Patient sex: F
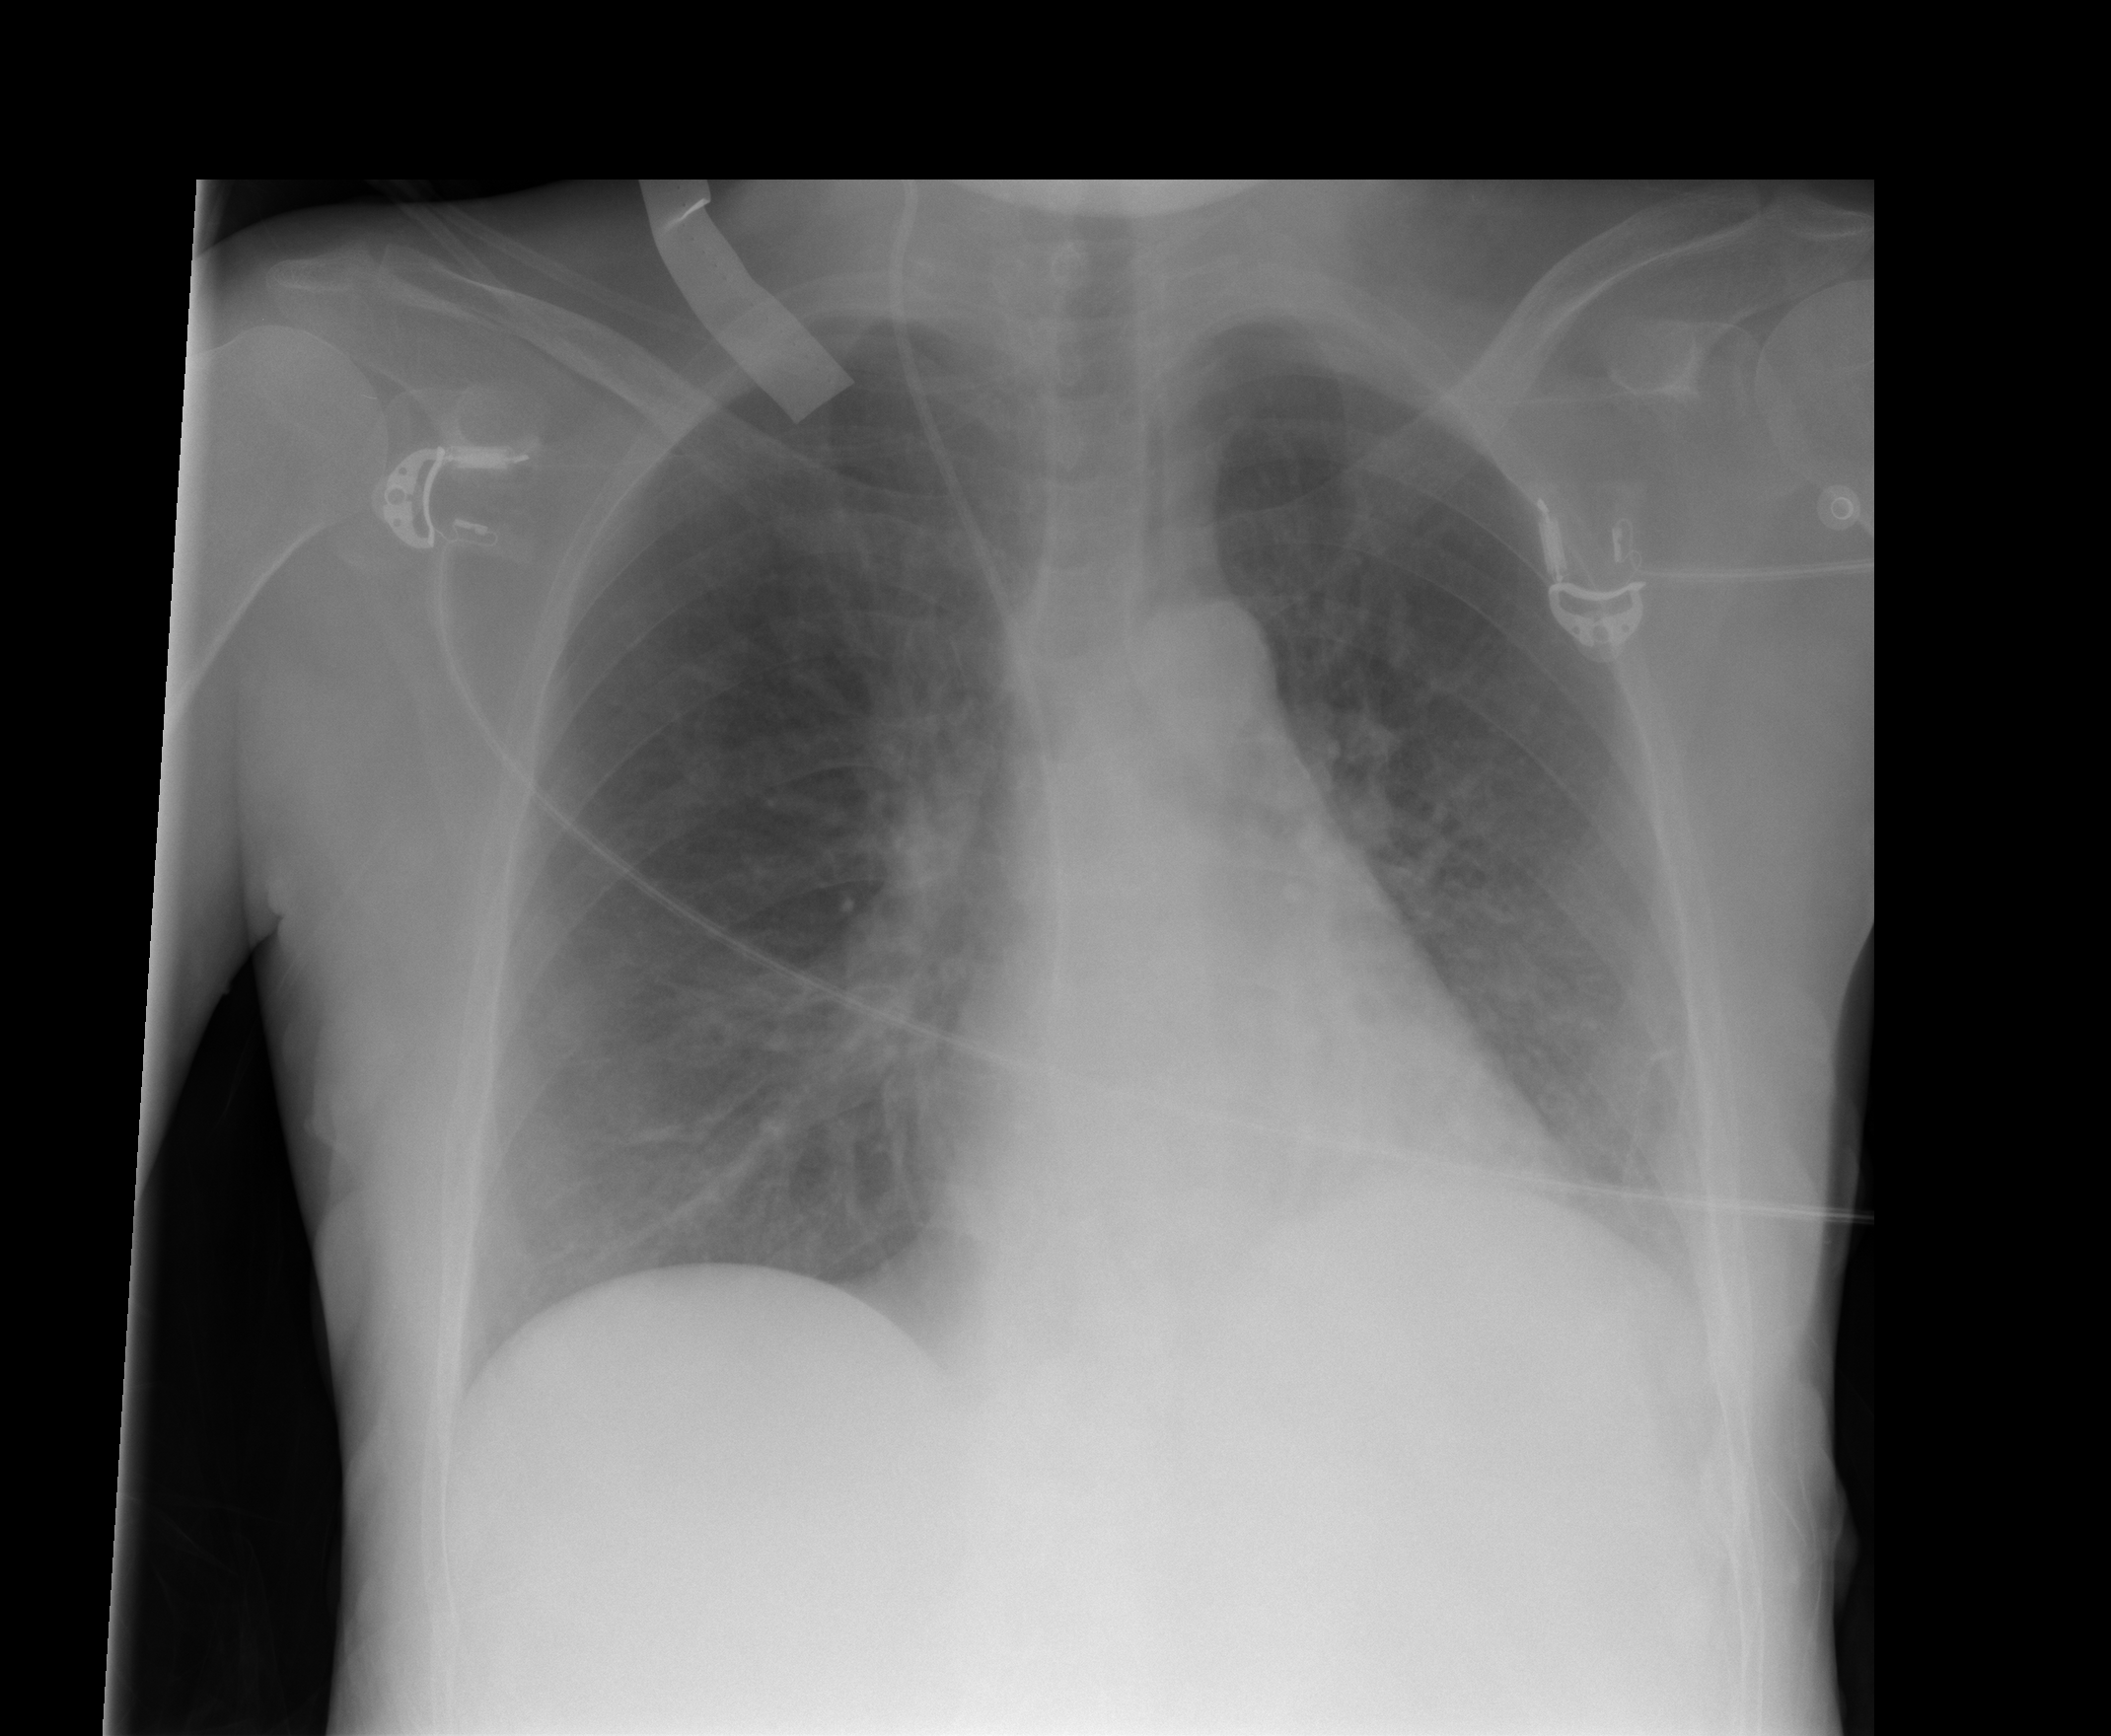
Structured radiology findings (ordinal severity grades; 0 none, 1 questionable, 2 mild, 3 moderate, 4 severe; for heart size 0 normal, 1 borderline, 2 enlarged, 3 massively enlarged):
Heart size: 0
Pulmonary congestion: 0
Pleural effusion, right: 0
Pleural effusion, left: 0
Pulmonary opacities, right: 1
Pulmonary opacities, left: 1
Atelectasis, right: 0
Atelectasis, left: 0